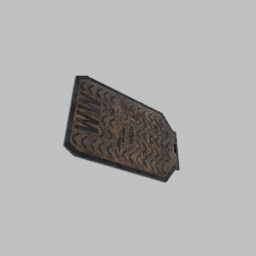
Label: mechanical